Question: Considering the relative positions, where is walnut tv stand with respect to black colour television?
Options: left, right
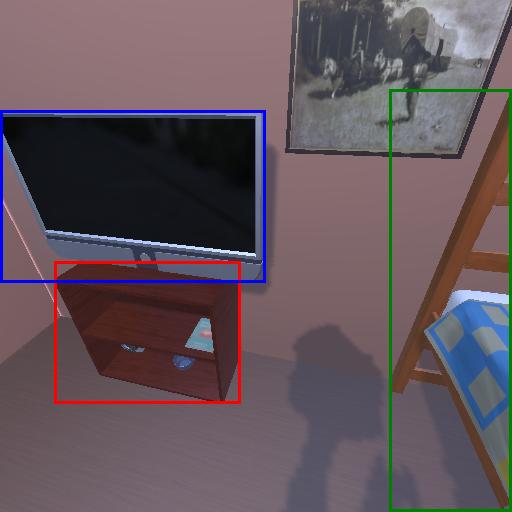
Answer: left